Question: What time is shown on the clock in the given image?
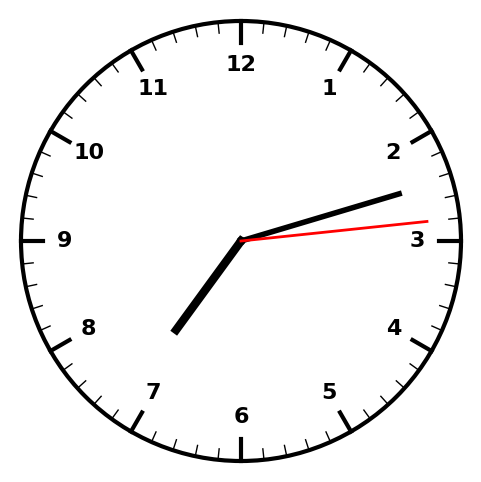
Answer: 07:12:14